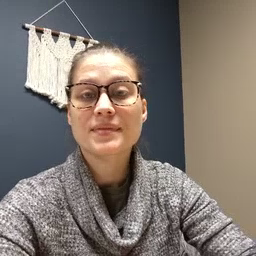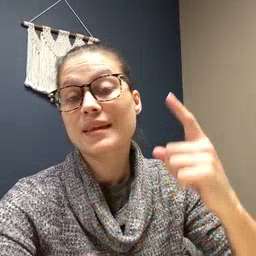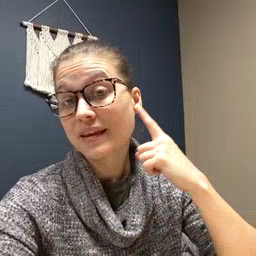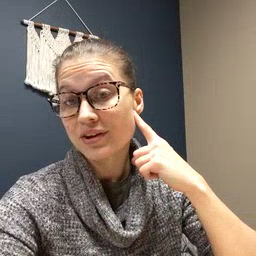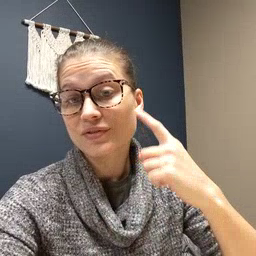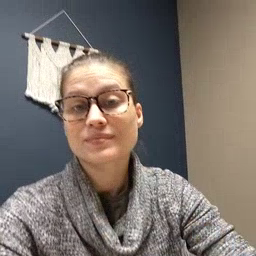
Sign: hear